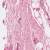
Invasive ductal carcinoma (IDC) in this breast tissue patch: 0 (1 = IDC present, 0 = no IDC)